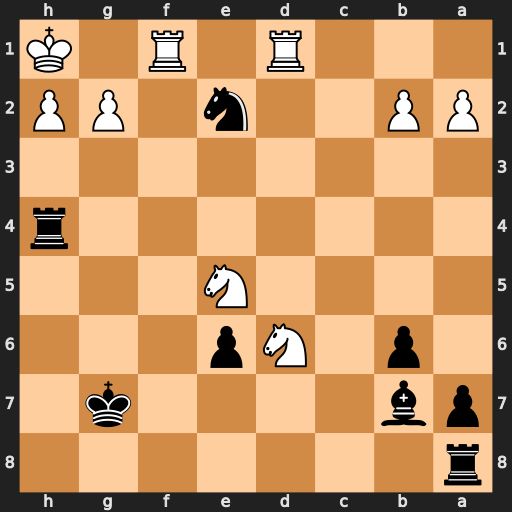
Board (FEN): r7/pb4k1/1p1Np3/4N3/7r/8/PP2n1PP/3R1R1K
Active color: b
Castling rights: -
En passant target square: -
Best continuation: Rxh2+ Kxh2 Rh8#